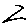
Label: zigzag